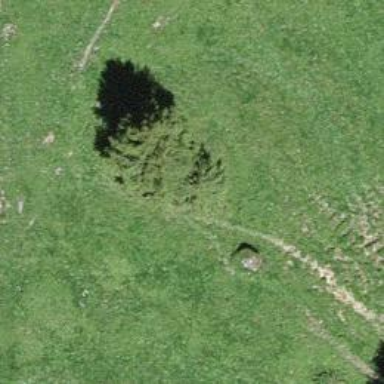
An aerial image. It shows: Evergreen needle-leaved tree.